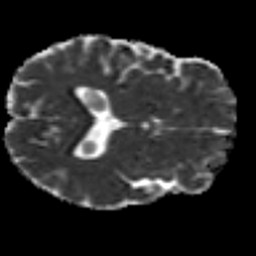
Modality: MD
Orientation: axial
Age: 49
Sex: male
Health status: healthy
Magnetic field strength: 3 T
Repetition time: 8.4 s
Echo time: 0.0926 s